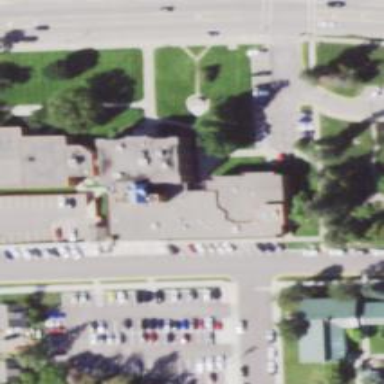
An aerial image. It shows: Courthouse building.